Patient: sex M, age 52
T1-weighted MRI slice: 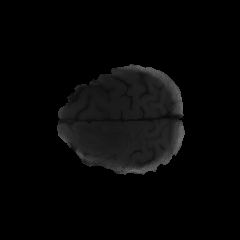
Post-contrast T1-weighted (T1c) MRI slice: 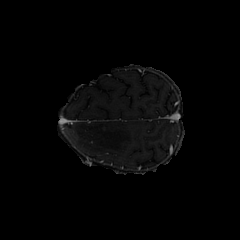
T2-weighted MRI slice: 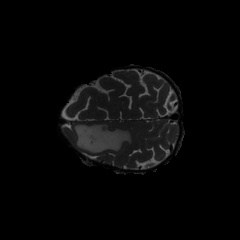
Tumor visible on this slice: yes
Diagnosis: Glioblastoma, IDH-wildtype
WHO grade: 4